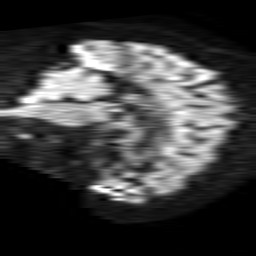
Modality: TRACE
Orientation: sagittal
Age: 58
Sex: female
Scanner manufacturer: philips
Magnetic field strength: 1.5 T
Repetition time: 4.6 s
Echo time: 0.08631 s